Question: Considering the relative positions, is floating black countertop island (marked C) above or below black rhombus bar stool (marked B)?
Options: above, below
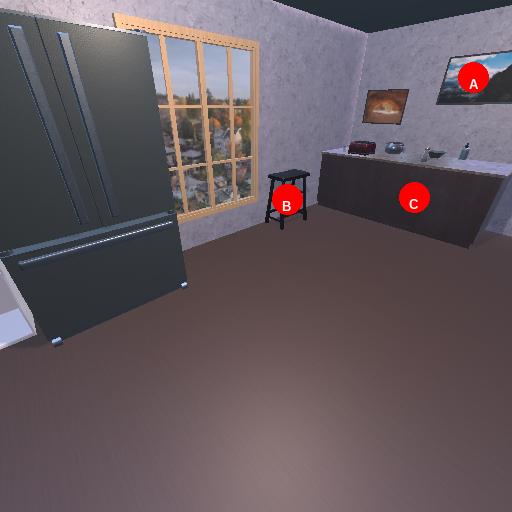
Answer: above